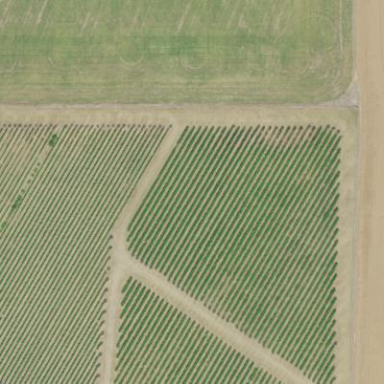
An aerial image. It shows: Vineyard with grape crops.